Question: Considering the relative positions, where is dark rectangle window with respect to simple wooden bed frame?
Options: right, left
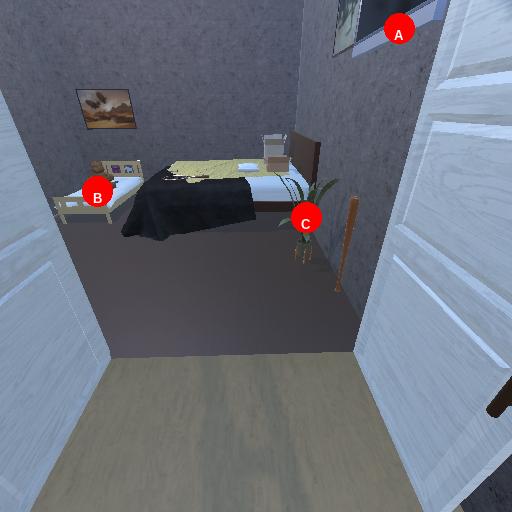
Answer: right